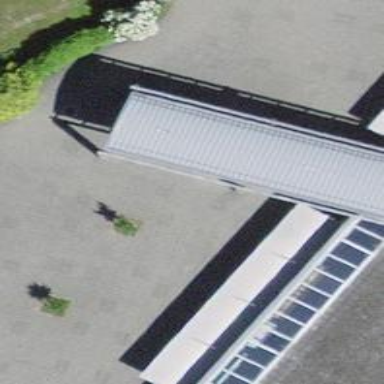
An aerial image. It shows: The roof of the building is grey in color.